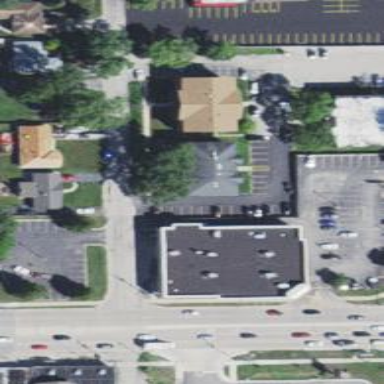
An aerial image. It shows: Pharmacy providing healthcare services.